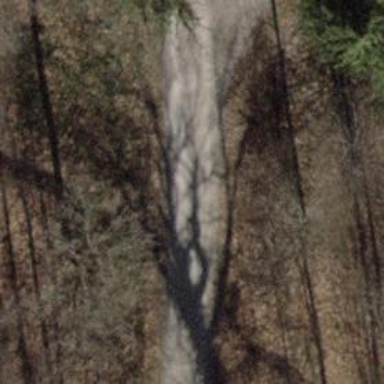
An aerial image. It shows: Culvert tunnel underneath ditch.